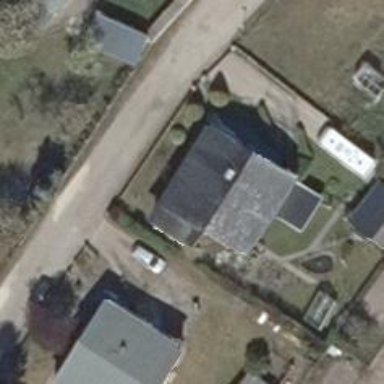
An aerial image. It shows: Veterinary facility.